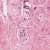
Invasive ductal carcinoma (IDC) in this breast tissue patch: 0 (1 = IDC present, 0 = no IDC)